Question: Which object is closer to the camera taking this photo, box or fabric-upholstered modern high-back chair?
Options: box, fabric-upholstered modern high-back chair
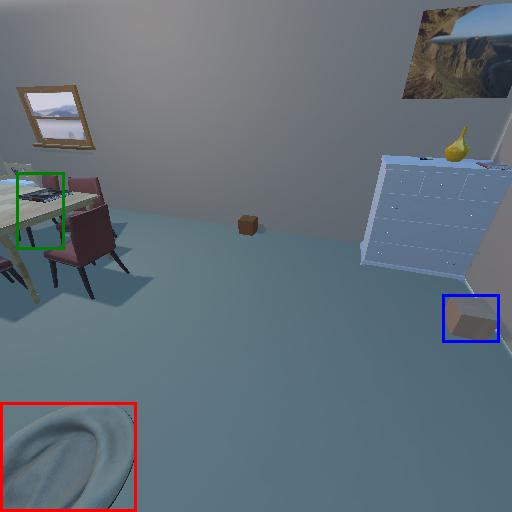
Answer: box